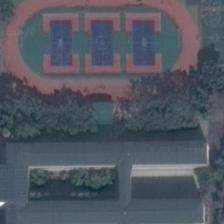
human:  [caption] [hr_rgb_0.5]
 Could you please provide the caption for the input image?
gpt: several long buildings with green plants are next to a playground surrounded by green plants .

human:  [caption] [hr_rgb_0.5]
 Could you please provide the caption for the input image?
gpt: three dark blue basketball field is hemmed in the central of the playground .

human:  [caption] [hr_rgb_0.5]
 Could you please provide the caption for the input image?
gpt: a circle playground and lots of grass beside .

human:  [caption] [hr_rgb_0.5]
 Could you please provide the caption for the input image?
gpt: a playground surround by green trees is next to a large gray building .

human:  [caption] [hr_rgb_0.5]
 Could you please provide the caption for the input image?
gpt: a playground is surrounded by many green trees next to a big gray building .